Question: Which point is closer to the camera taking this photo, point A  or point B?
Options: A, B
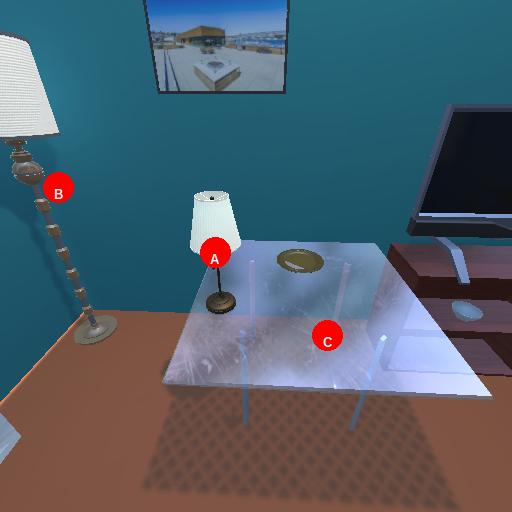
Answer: A